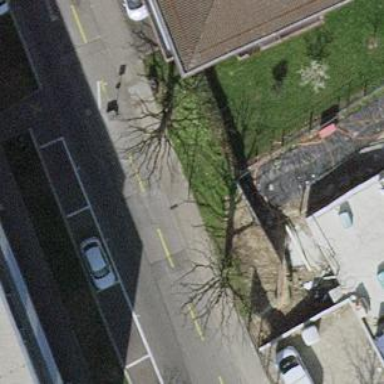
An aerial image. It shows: Parking lane for vehicles.